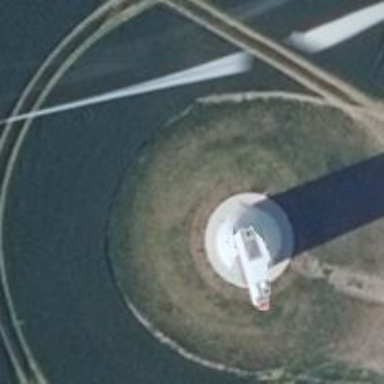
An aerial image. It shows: Wind generator powered by horizontal axis wind turbine.